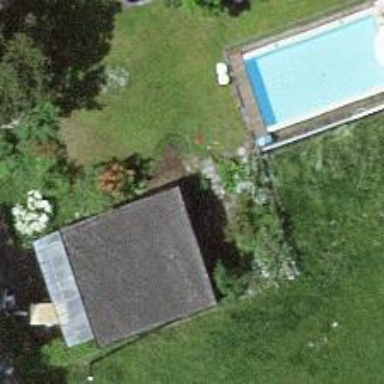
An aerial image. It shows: Shed.